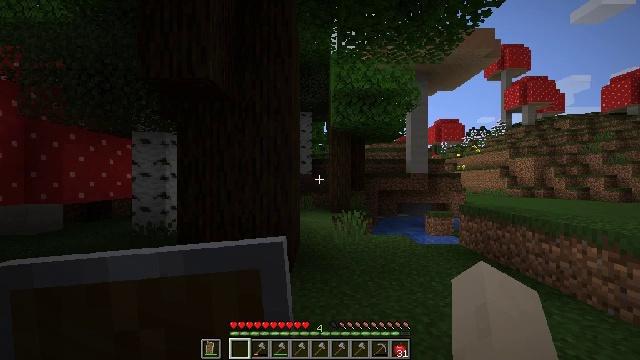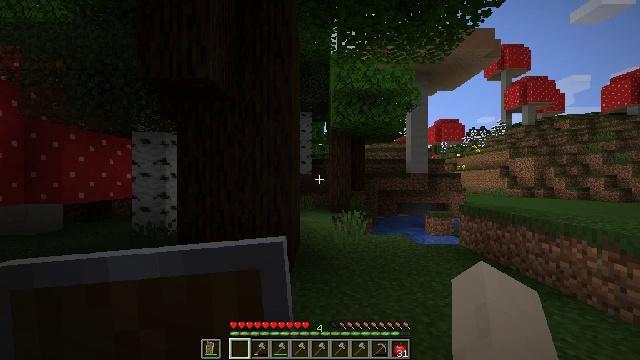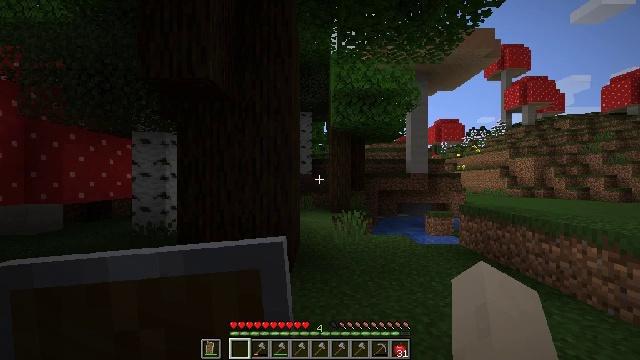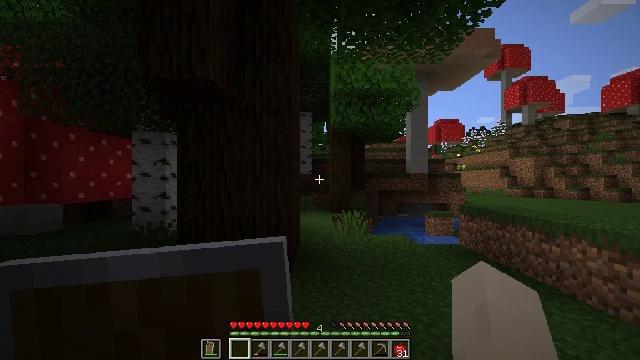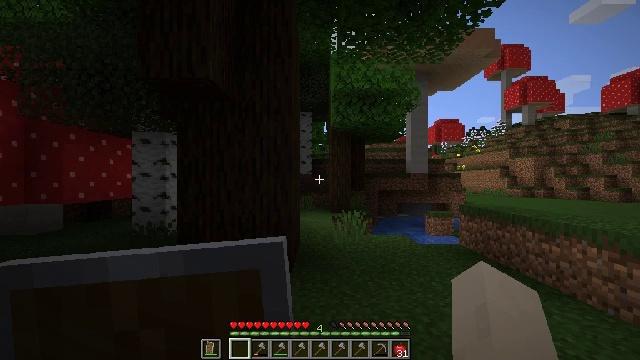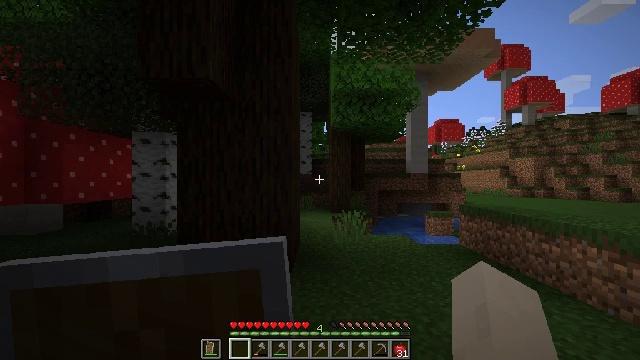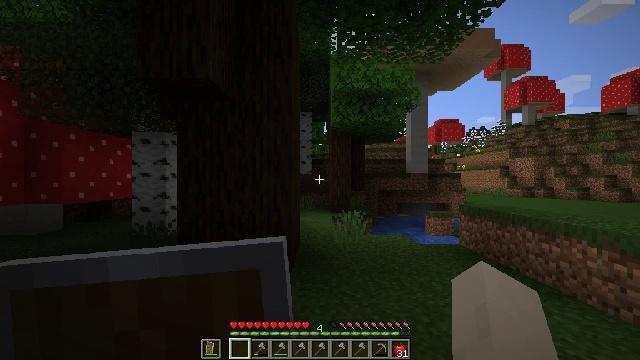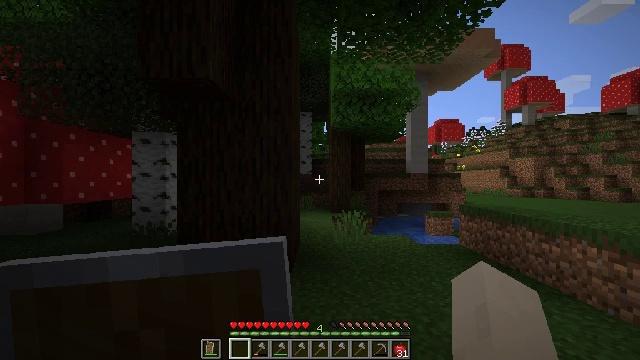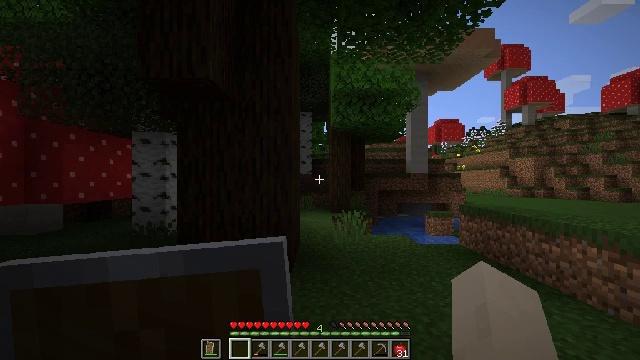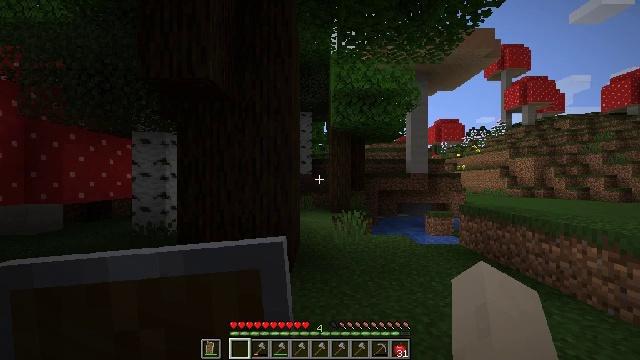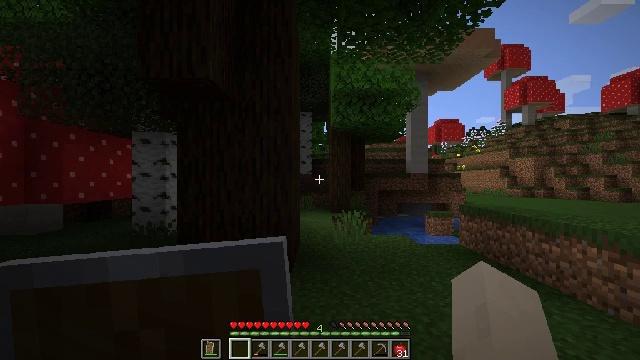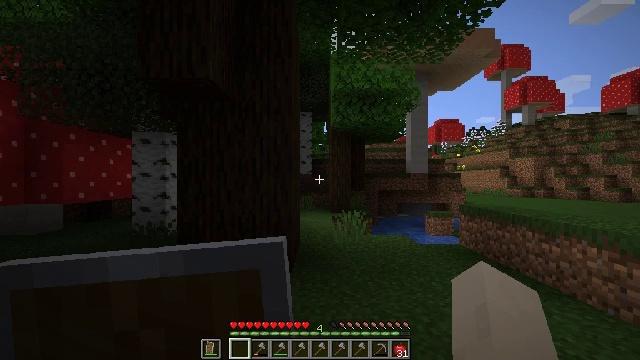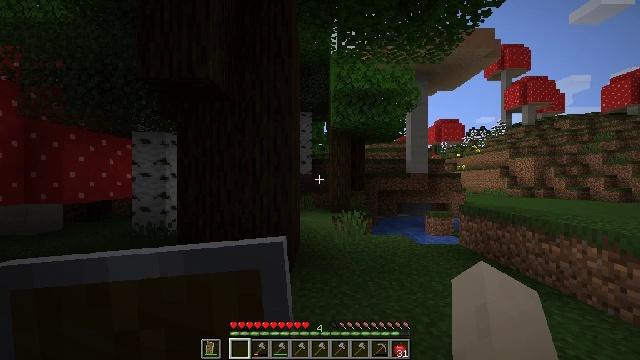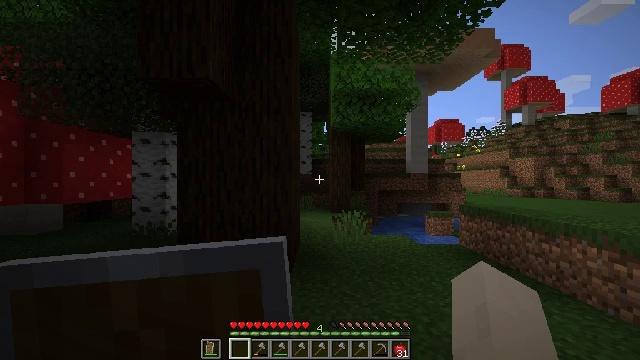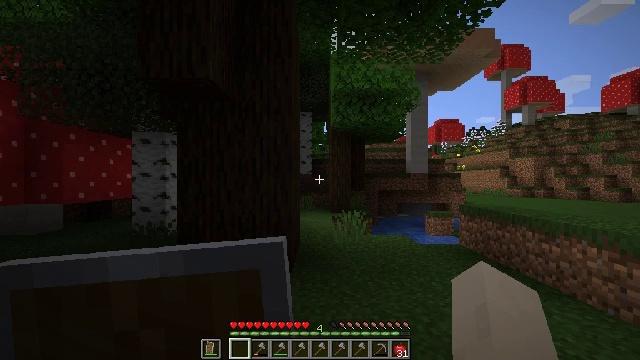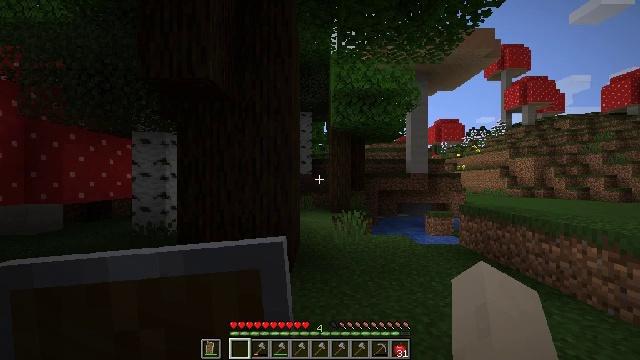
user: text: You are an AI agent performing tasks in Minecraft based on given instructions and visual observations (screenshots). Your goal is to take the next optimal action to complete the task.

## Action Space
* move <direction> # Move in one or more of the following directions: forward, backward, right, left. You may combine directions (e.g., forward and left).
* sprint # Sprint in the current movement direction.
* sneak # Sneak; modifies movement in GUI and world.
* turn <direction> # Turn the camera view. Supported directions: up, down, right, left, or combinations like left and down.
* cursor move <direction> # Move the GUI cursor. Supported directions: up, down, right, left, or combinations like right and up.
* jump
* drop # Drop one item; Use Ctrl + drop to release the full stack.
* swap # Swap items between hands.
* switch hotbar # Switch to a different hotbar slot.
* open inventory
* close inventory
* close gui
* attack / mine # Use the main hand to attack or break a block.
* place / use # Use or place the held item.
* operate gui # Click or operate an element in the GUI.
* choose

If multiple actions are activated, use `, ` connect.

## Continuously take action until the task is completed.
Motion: motion action
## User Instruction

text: Remove the white bed from its place.
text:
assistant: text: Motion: no_op
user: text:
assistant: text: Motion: no_op
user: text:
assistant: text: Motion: no_op
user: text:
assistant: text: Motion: no_op
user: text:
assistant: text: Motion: no_op
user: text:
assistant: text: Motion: no_op
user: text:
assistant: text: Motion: no_op
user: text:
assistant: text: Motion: no_op
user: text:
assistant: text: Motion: no_op
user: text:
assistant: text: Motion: no_op
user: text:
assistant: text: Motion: no_op
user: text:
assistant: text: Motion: no_op
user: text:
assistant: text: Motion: no_op
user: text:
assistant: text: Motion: no_op
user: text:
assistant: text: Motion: no_op
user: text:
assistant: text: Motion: no_op
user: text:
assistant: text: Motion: no_op
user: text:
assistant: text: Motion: no_op
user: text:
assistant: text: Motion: no_op
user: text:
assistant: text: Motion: no_op
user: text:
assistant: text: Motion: no_op
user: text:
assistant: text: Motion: no_op
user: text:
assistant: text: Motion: no_op
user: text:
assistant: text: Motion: no_op
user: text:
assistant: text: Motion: no_op
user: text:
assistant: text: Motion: no_op
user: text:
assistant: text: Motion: no_op
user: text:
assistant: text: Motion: no_op
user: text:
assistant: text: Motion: no_op
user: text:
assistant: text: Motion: no_op